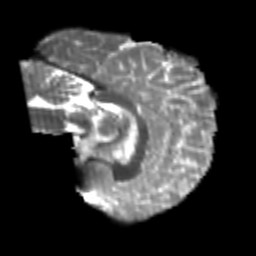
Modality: T2w
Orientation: sagittal
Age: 23
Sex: female
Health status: healthy
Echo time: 0.074 s